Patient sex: M
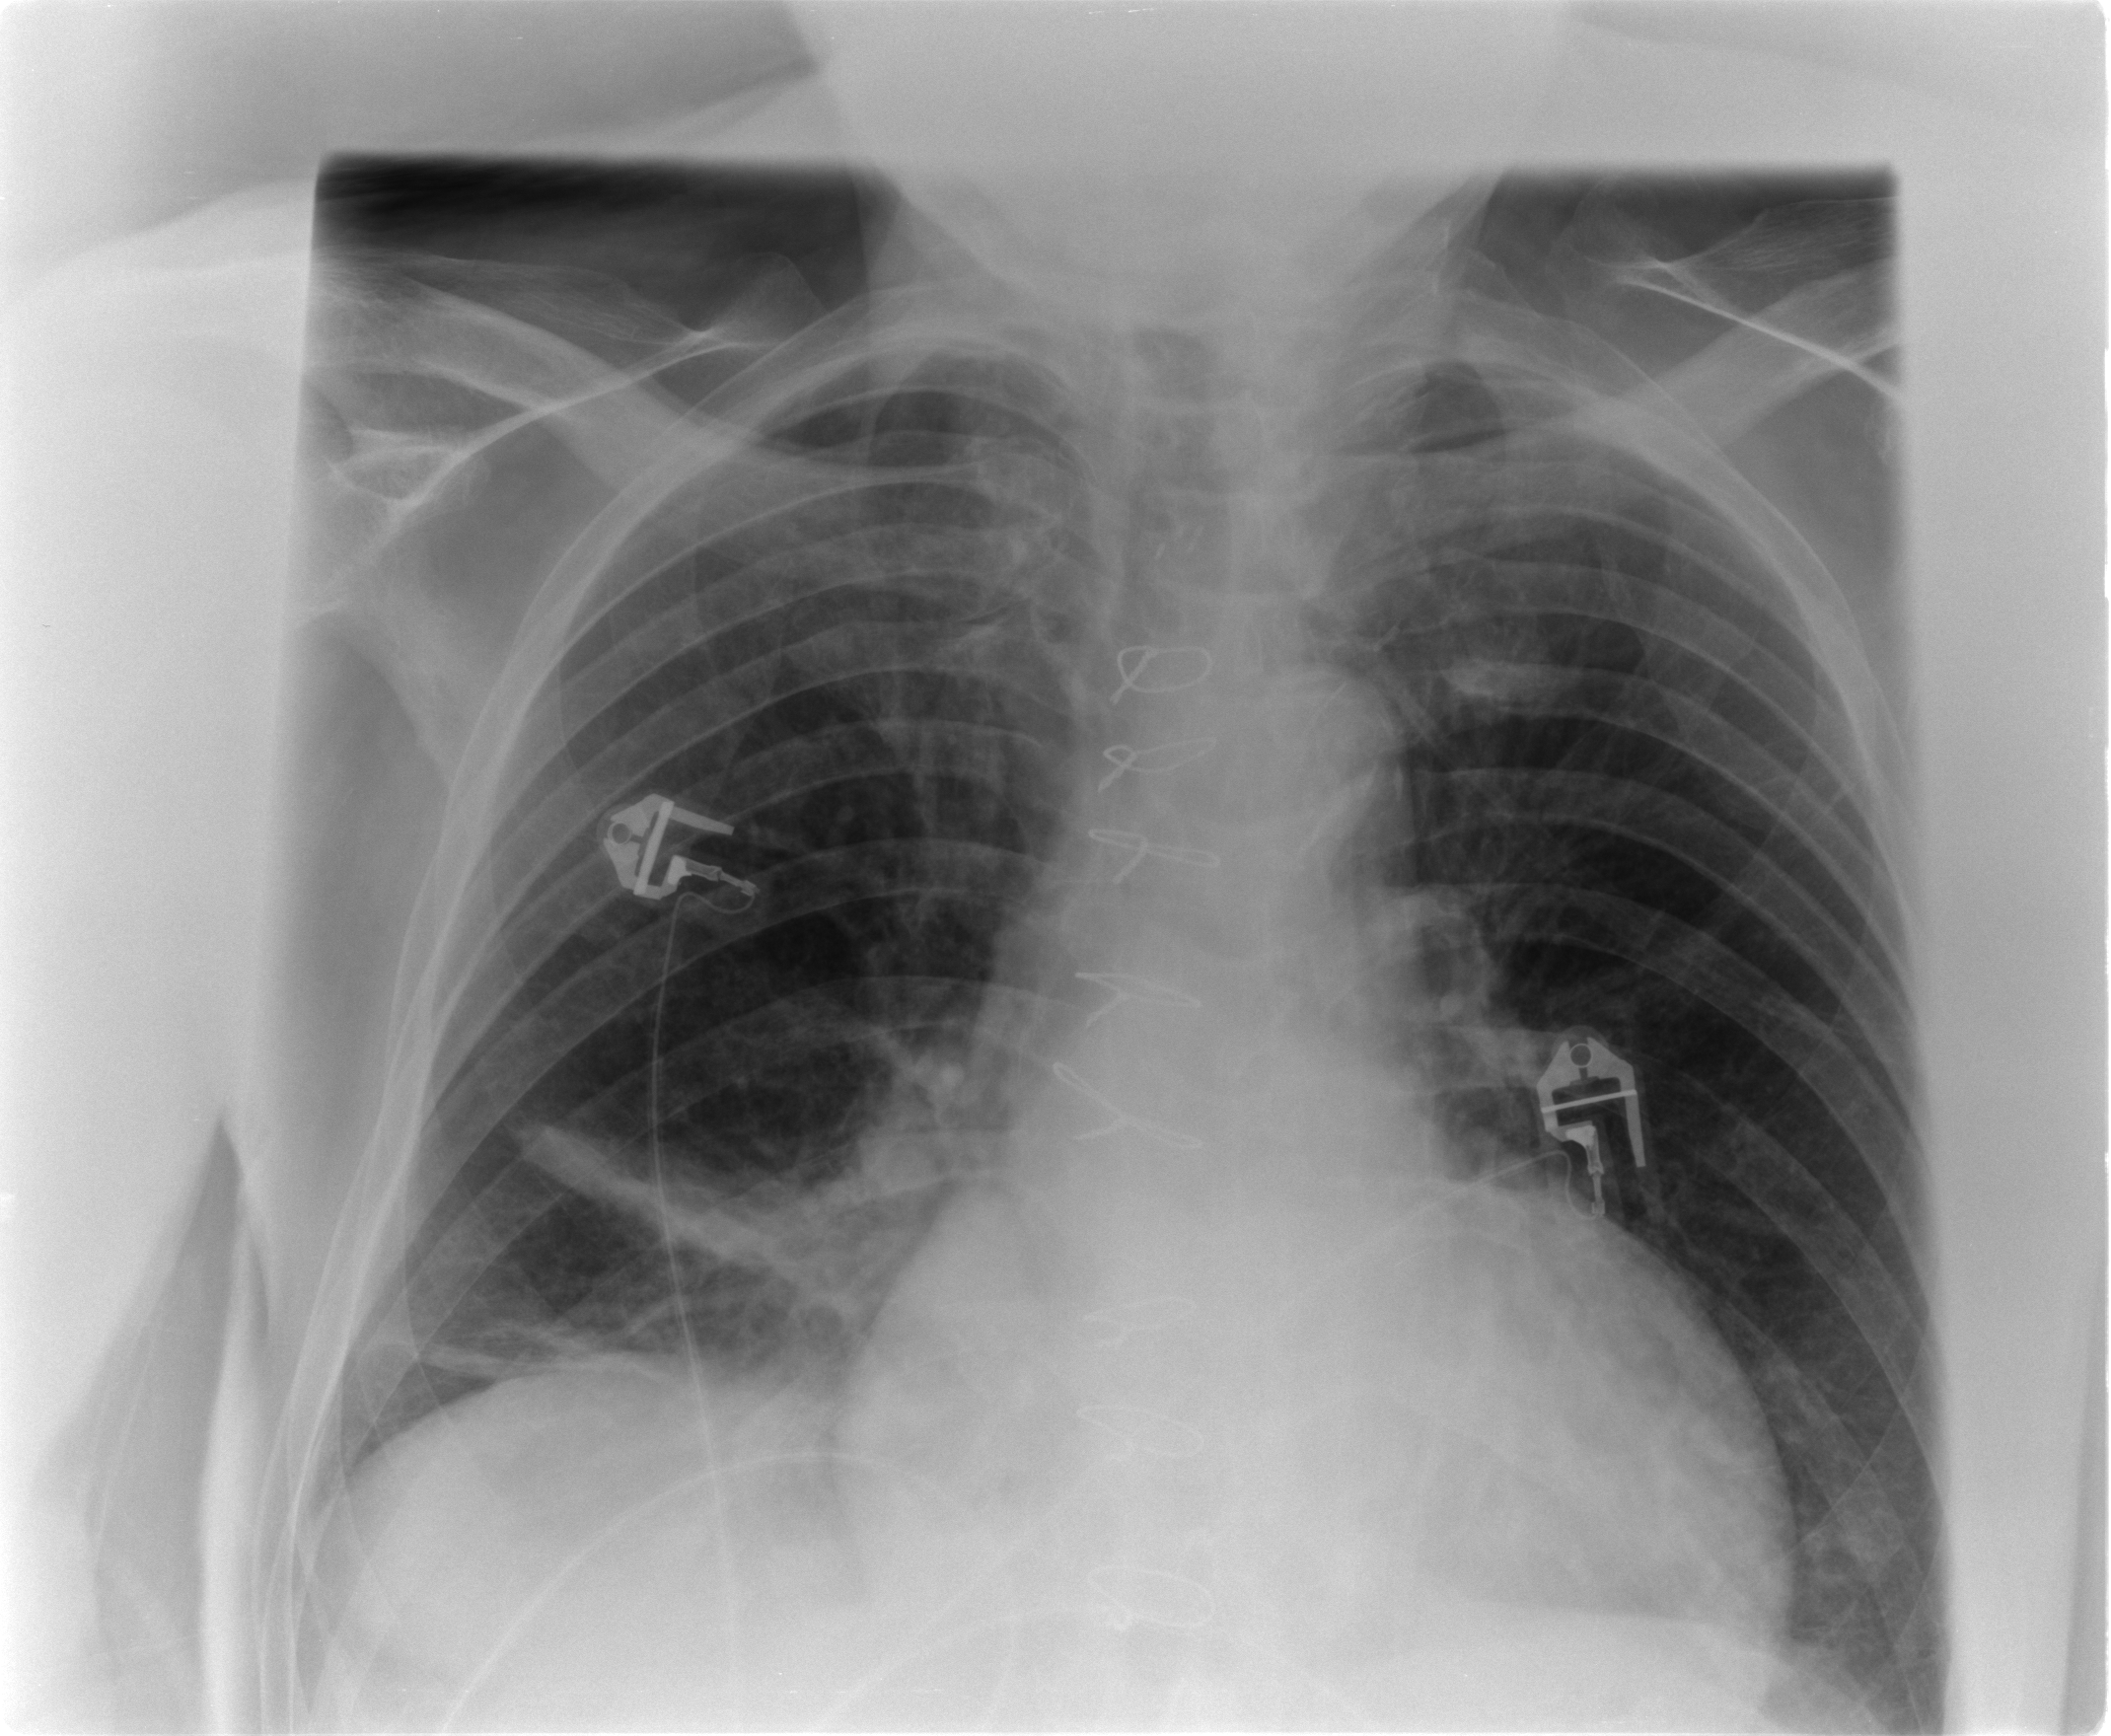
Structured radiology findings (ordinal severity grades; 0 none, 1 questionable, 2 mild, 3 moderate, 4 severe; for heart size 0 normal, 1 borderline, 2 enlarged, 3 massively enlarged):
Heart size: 2
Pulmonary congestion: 0
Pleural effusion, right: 0
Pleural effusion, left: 0
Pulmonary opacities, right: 0
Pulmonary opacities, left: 0
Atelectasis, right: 3
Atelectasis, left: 1